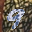
Label: 9